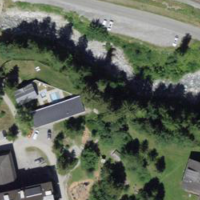
EUNIS habitat code: 54
Species observed at this site:
Motacilla cinerea
Monticola saxatilis
Saponaria ocymoides
Erithacus rubecula
Pica pica
Phoenicurus ochruros
Sambucus racemosa
Nucifraga caryocatactes
Passer domesticus
Fringilla coelebs
Pyrrhocorax graculus
Motacilla alba
Columba palumbus